Question: I'm Using SQL server and need to Inset records from one table into another empty table. the first table im pulling from is called accnt and has the fields: code, invno, invdate, ven, and amnt, and imported. the table that the records are going to is called quick and has the fields: date, num, name, account, split, and amount. some of the fields are just directly copied which i understand, but what im having trouble with is that some of the fields need to be populated with a different field from accnt depending on the value in account.
the insert statement i have so far should import: date, name, account, and amount directly not depending on the anything. But the num field imports from a different field in accnt depending on the value of the accno field. the criteria is:
if account < 7000 then num = code
if account > 7000 then num = invno
here is what i tried, but it didnt work
'''
DELETE FROM quick
INSERT INTO quick (date, num, name, account, amount)
if accnt.accno < '7000'
then SELECT invdate, code, ven, accno, amnt from accnt
if accnt.accno > '7000'
then SELECT invdate, invno, ven, accno, amnt from accnt
'''
how do i accomplish what i'm trying to do? the table looks like this even though the data in the picture is wrong:

the type and split fields will be populated later with an update query.
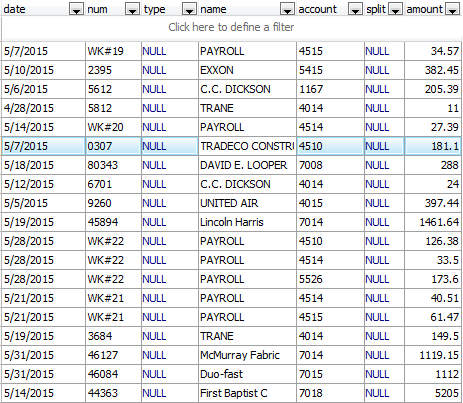
Answer: Try it with a single SELECT and use CASE to separate the two situations.
'''
DELETE FROM quick
INSERT INTO quick (date, num, name, account, amount)
SELECT invdate,
case when accnt.accno < '7000' then code else invno end
, ven, accno, amnt from accnt
'''